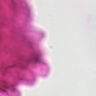
Metastatic tissue present: no